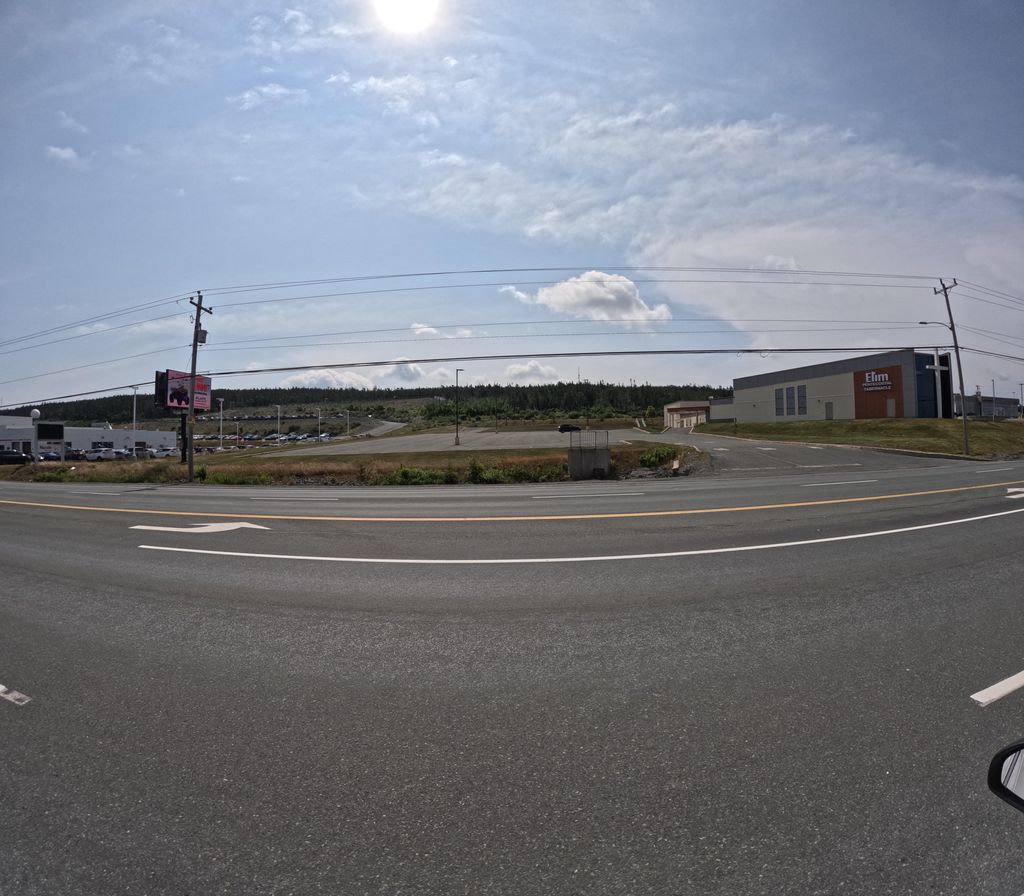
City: st_johns